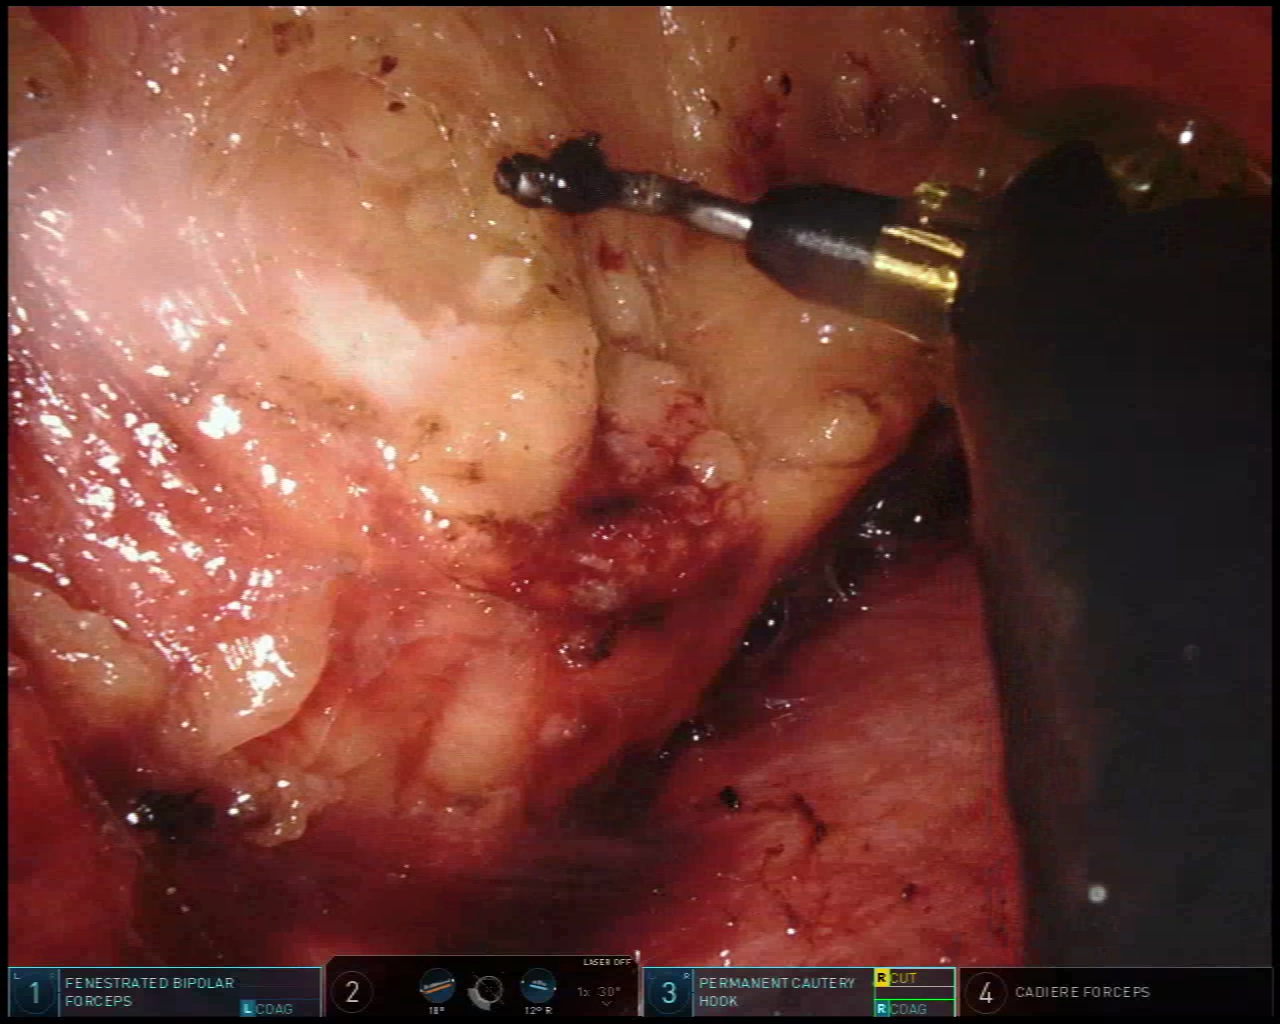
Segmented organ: pancreas
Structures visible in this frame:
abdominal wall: no
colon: no
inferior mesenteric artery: no
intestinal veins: no
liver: no
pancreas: yes
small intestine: no
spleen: no
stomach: no
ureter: no
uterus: no
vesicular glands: no